Question: I have created structures and template for adding the events.
The input I have taken is:
1. year with month,
2. image for the event,
3. description for the event.
All the data is displaying properly except image. The image which I have given first is displaying for each event.
Can any one help me?
'''
<root available-locales="en_US" default-locale="en_US">
<dynamic-element dataType="html" fieldNamespace="ddm" indexType="keyword" name="about_fe" readOnly="false" repeatable="false" required="false" showLabel="true" type="ddm-text-html" width="small">
<meta-data locale="en_US">
<entry name="label">
<![CDATA[about fundraising]]>
</entry>
<entry name="predefinedValue">
<![CDATA[]]>
</entry>
<entry name="tip">
<![CDATA[]]>
</entry>
</meta-data>
</dynamic-element>
<dynamic-element dataType="html" fieldNamespace="ddm" indexType="keyword" name="year_fe" readOnly="false" repeatable="true" required="false" showLabel="true" type="ddm-text-html" width="small">
<dynamic-element dataType="image" fieldNamespace="wcm" indexType="keyword" name="image_fe" readOnly="false" repeatable="false" required="false" showLabel="true" type="wcm-image" width="">
<meta-data locale="en_US">
<entry name="label">
<![CDATA[select image for fundraise event]]>
</entry>
<entry name="predefinedValue">
<![CDATA[]]>
</entry>
<entry name="tip">
<![CDATA[]]>
</entry>
</meta-data>
</dynamic-element>
<dynamic-element dataType="html" fieldNamespace="ddm" indexType="keyword" name="desc_fe" readOnly="false" repeatable="false" required="false" showLabel="true" type="ddm-text-html" width="small">
<meta-data locale="en_US">
<entry name="label">
<![CDATA[enter description for the event]]>
</entry>
<entry name="predefinedValue">
<![CDATA[]]>
</entry>
<entry name="tip">
<![CDATA[]]>
</entry>
</meta-data>
</dynamic-element>
<meta-data locale="en_US">
<entry name="label">
<![CDATA[enter the year and month]]>
</entry>
<entry name="predefinedValue">
<![CDATA[]]>
</entry>
<entry name="tip">
<![CDATA[]]>
</entry>
</meta-data>
</dynamic-element>
</root>
'''
The following is my template code:
'''
#if (!$year_fe.getSiblings().isEmpty())
#foreach ($cur_year_fe in $year_fe.getSiblings())
<div class="pto_fund">
<div class="my_time">
<div class="mysection1"><h5>$cur_year_fe.getData()</h5></div>
</div>
<div class="mysection2">
<img src="$cur_year_fe.image_fe.getData()" height="200px" width="230px"/>
</div>
<div class="mysection3">$cur_year_fe.desc_fe.getData()</div>
</div>
<div class="clear">
</div>
#end
#end
'''
Sample output
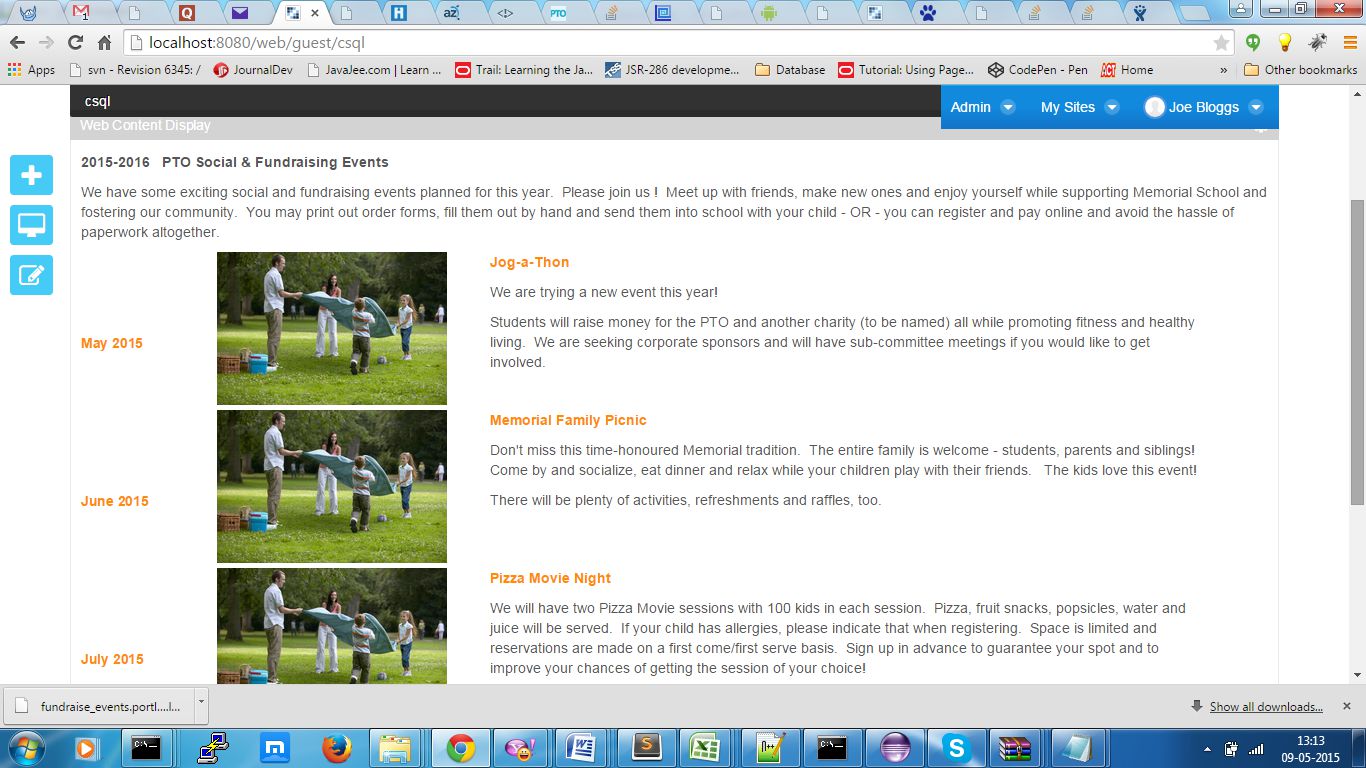
Answer: I think you probably hit below liferay issues :-
<URL>
<URL>
Probably the work around would be to move '"image_fe"' to upper level (start with a repeatable image and so on).
HTH